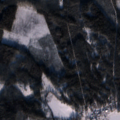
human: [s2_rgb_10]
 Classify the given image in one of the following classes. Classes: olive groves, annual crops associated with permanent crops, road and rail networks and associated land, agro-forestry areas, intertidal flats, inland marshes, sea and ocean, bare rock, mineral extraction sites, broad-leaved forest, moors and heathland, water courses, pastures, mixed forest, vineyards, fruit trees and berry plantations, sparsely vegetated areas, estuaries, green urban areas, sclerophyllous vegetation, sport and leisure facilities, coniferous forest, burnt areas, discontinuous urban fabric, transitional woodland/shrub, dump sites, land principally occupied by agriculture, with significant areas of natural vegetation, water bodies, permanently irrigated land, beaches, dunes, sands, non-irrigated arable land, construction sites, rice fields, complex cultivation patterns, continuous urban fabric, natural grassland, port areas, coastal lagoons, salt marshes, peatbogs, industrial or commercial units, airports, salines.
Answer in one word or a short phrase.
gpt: coniferous forest, sea and ocean